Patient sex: M
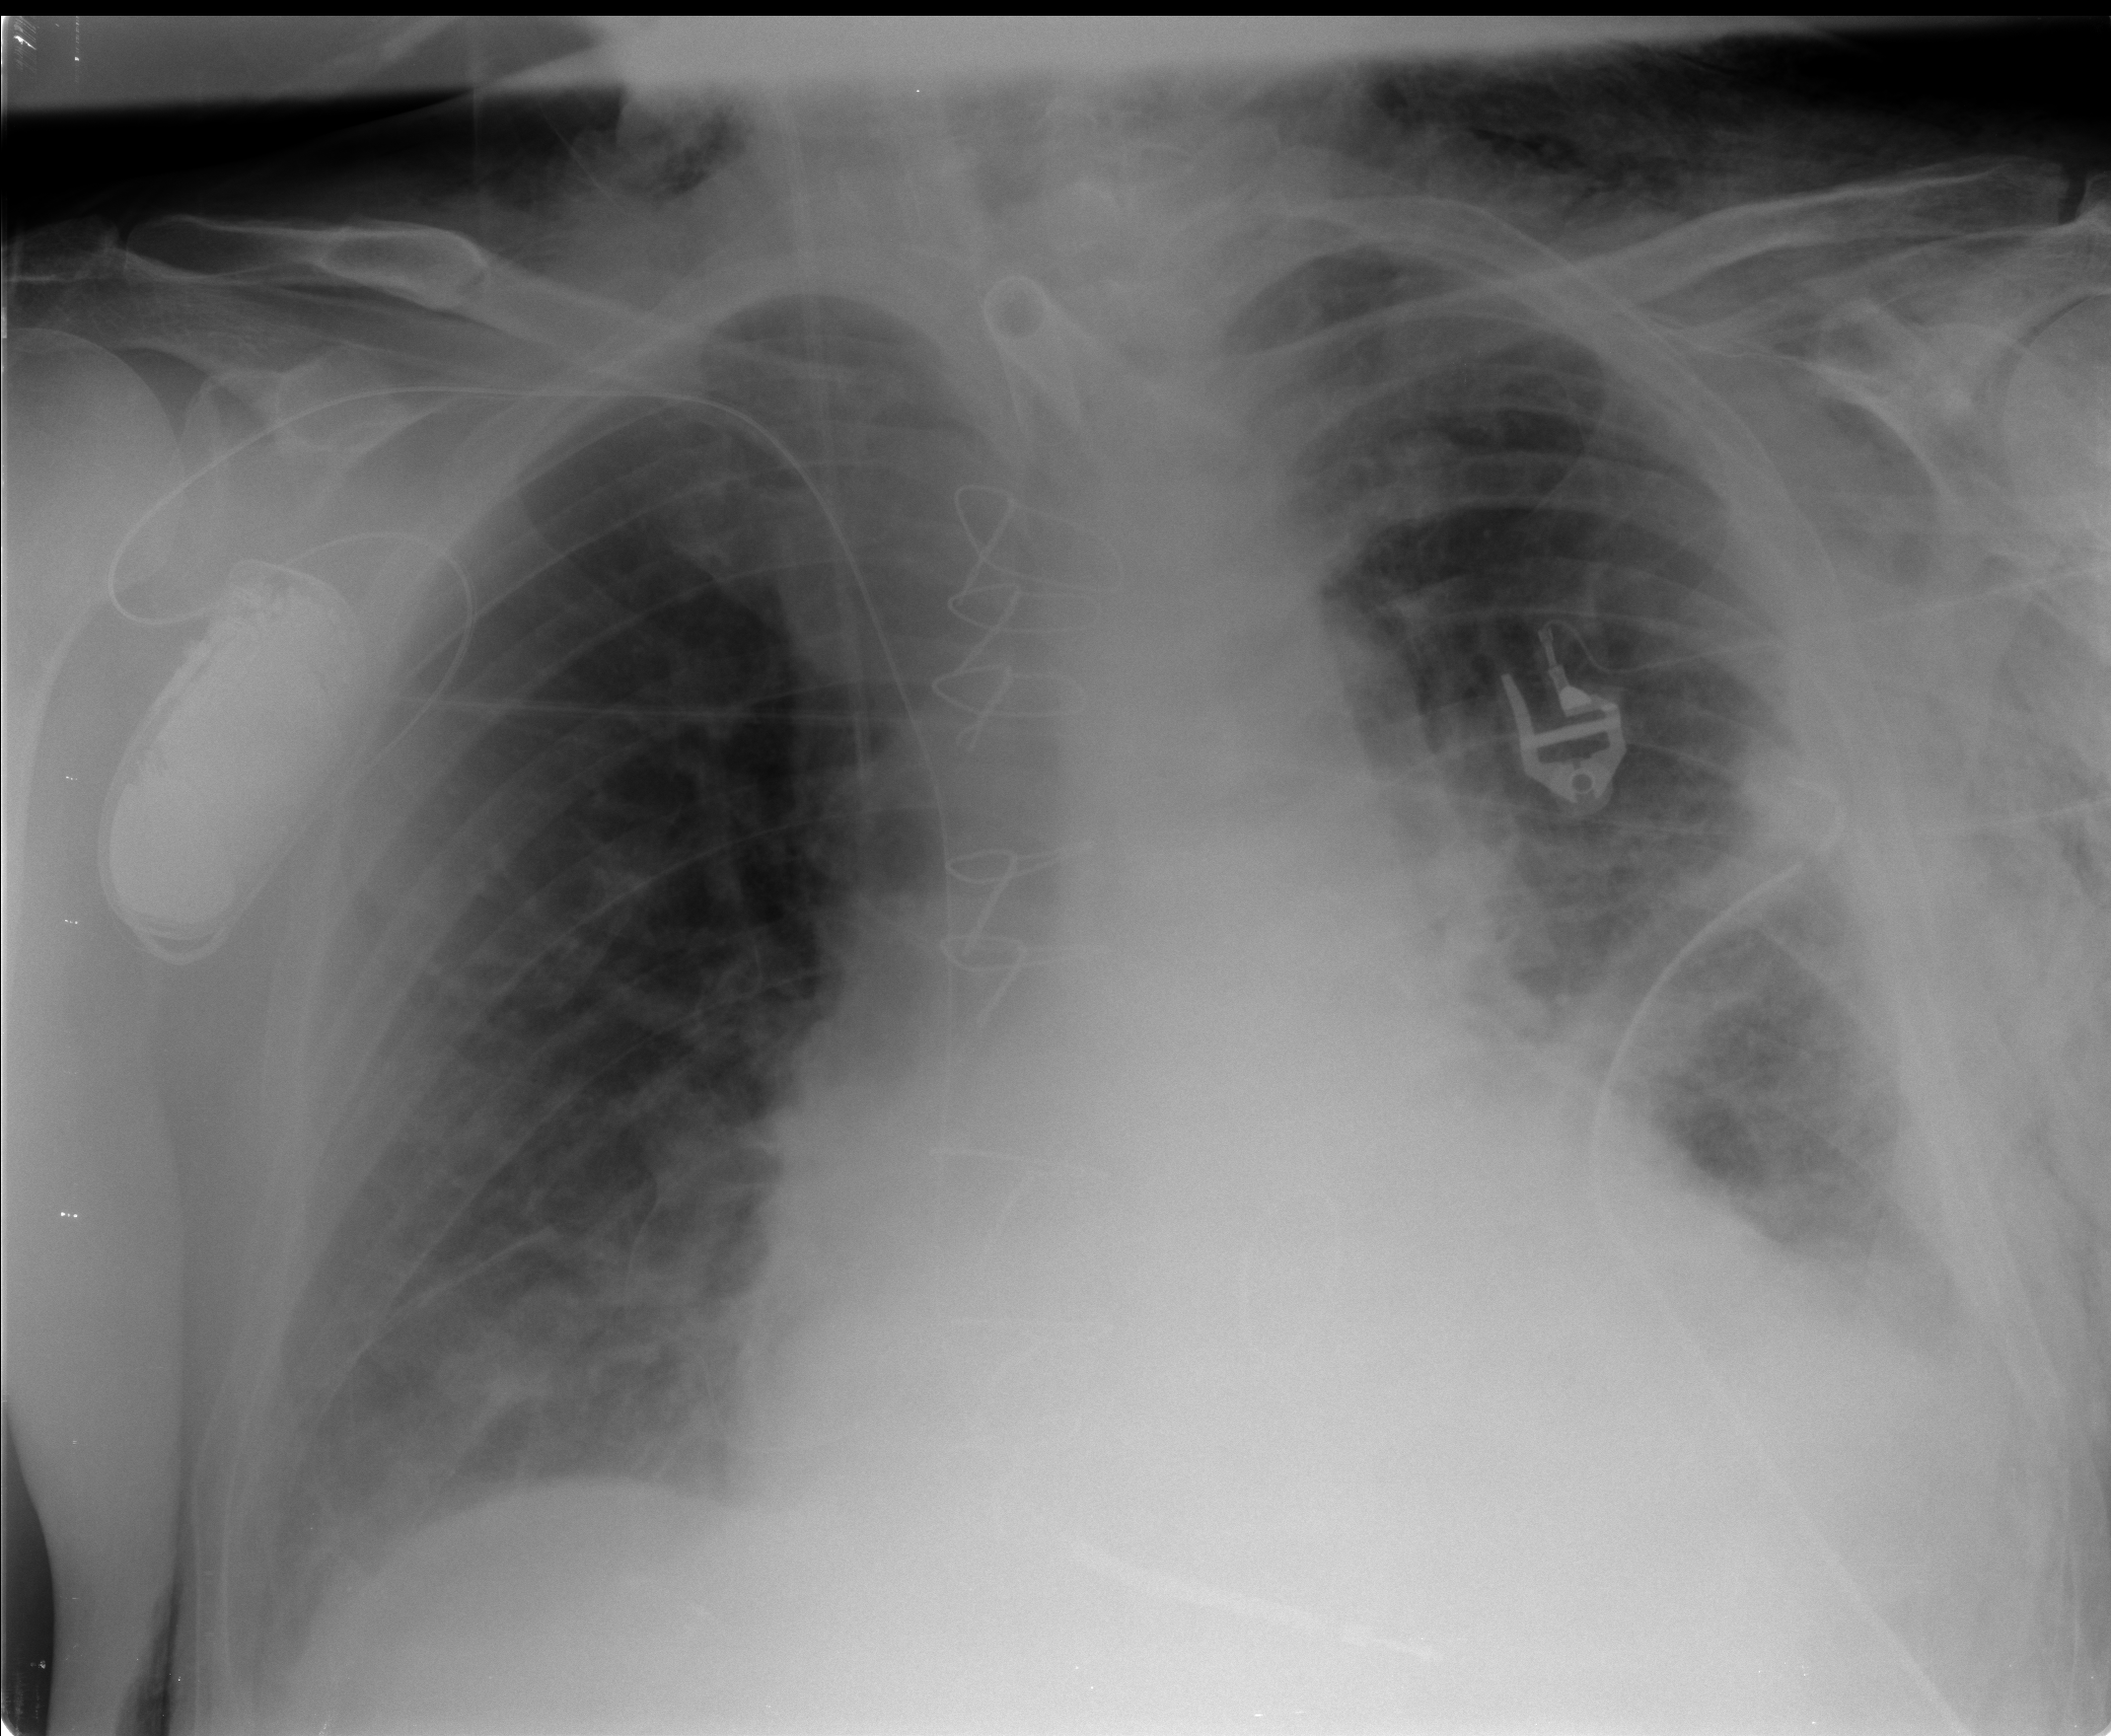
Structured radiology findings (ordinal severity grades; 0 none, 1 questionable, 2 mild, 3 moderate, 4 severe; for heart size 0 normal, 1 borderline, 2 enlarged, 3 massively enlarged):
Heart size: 2
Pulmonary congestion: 1
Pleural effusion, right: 2
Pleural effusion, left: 2
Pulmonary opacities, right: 1
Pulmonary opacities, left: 2
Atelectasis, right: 2
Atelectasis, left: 2